Question: I want to add a checkbox in the left corner of 'QGraphicsView' .
I tried painting it directly in 'painEvent' of my view .
'''
void BhGraphicsView::paintEvent(QPaintEvent* event)
{
QGraphicsView::paintEvent(event);
QStyleOptionButton opt;
opt.state = QStyle::State_Active | QStyle::State_Enabled;
opt.rect = QRect(x,y,300,300);
QPainter painter(viewport());
//histogram_cbox_ is a QCheckBox
histogram_cbox_->style()->drawControl(QStyle::CE_CheckBox, &opt, &painter);
// ....
}
'''
I didn't find QStyleOptionCheckBox so I used 'QStyleOptionButton' .
But the problem is it doesn't show the text of the 'QCheckbox' .
How can I draw a clickable checkbox on a 'QGraphicsView' ?!

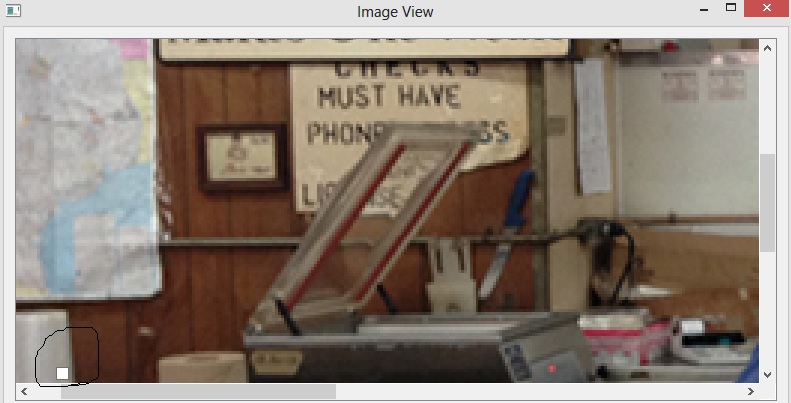
Answer: You can add a 'QCheckBox' to the 'QGraphicsView' in a layout :
'''
QCheckBox * checkBox = new QCheckBox();
QGridLayout * layout = new QGridLayout(ui->myView);
layout->addWidget(checkBox,0,0,0,0,Qt::AlignBottom | Qt::AlignLeft);
'''